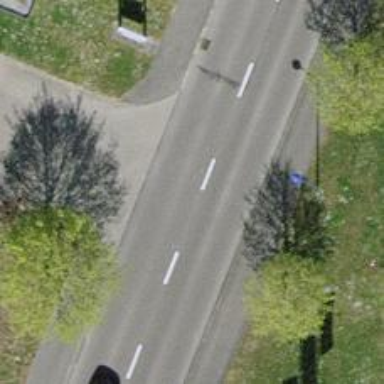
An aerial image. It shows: Road with sidewalk available for pedestrians.